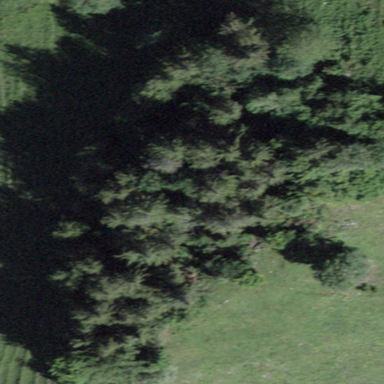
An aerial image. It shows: Forest area.